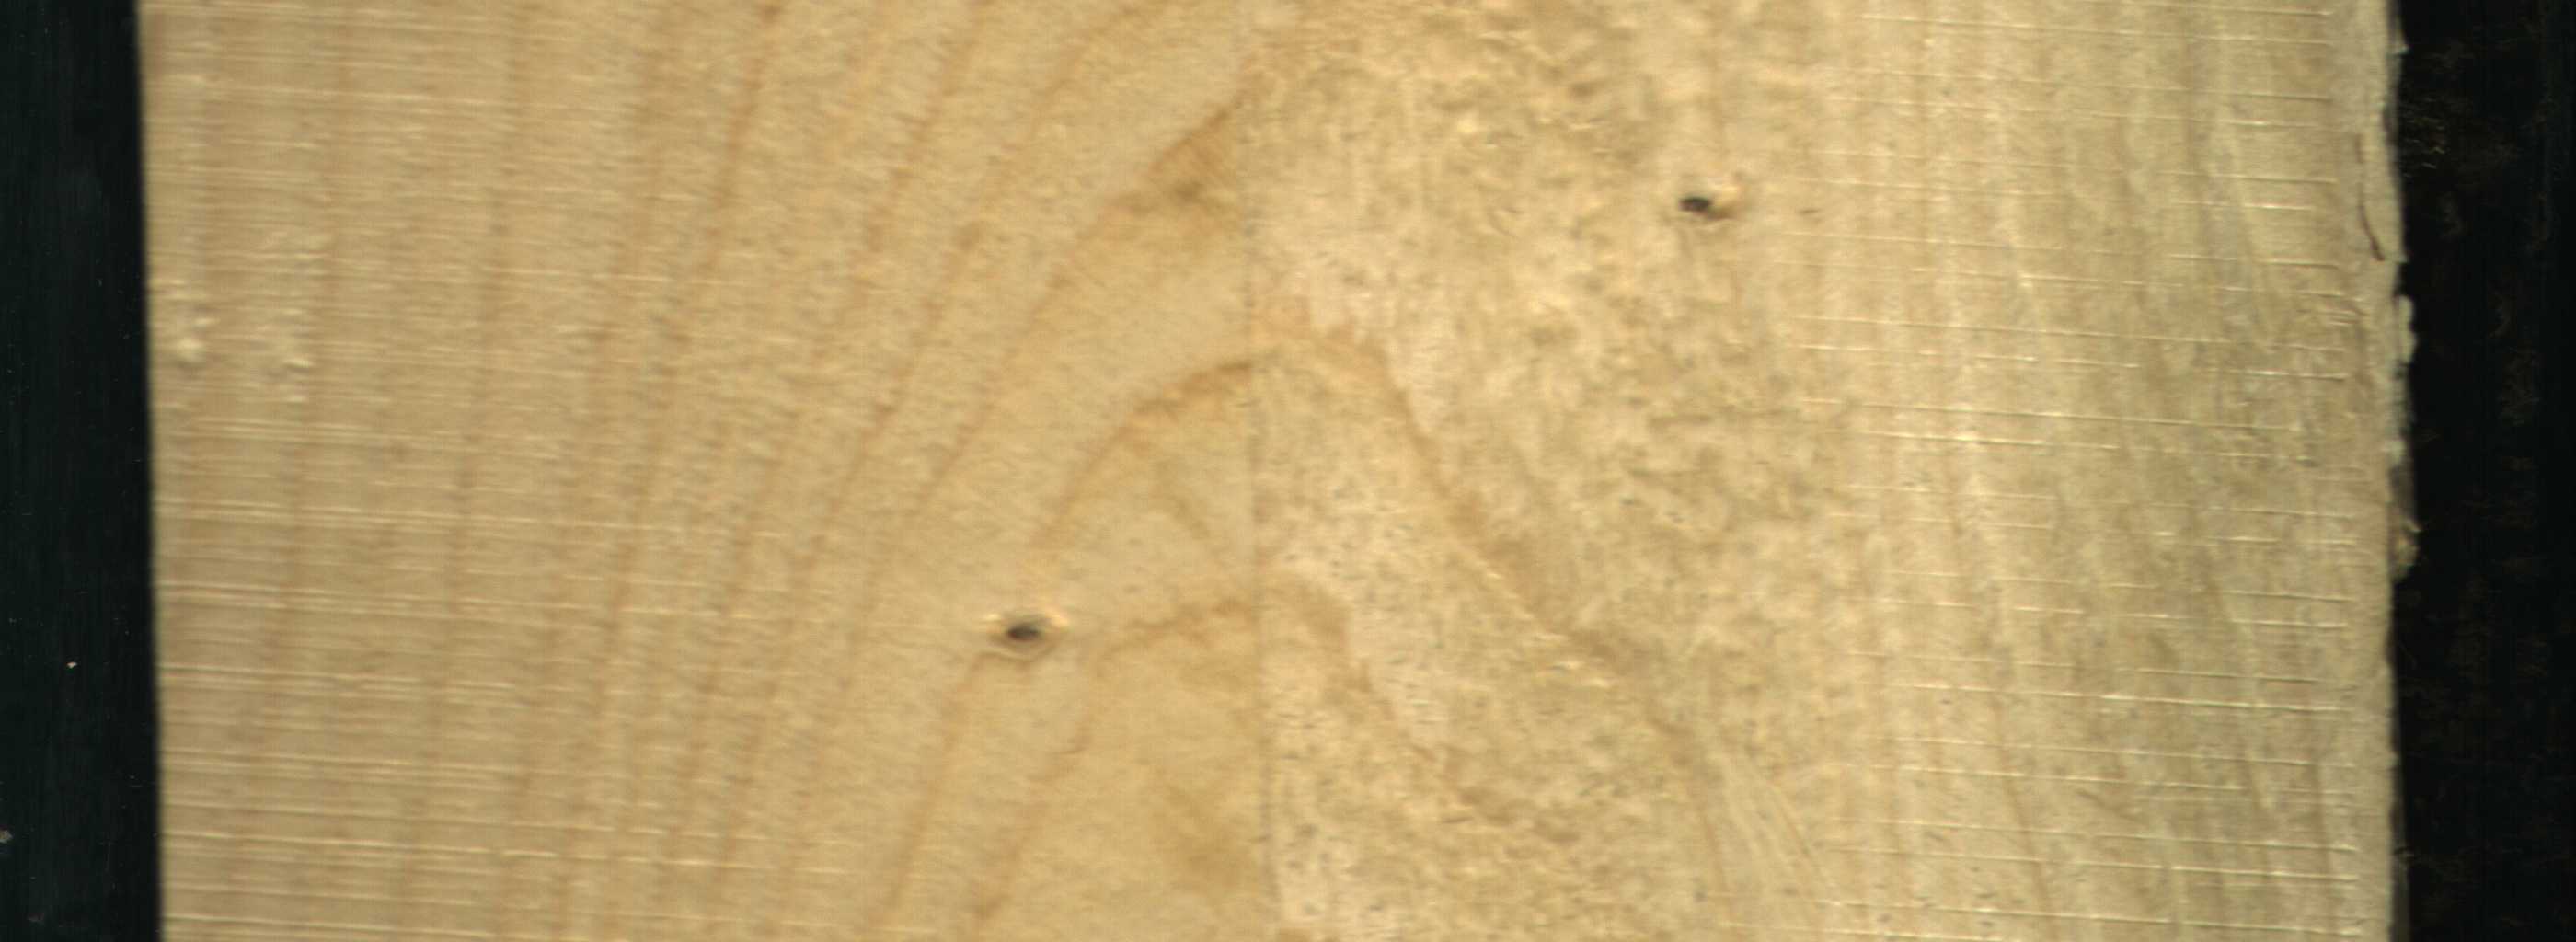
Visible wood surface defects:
Live_Knot
Live_Knot